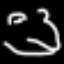
Label: frog